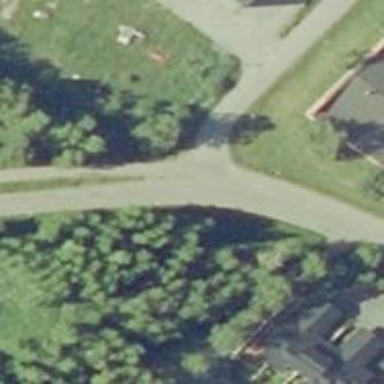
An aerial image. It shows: Asphalt cycleway.